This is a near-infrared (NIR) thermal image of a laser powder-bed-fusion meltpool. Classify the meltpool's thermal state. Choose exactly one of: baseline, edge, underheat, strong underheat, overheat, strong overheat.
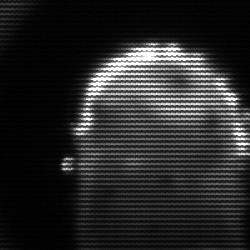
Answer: baseline